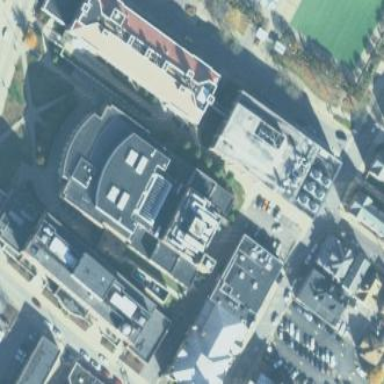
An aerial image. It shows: University building.